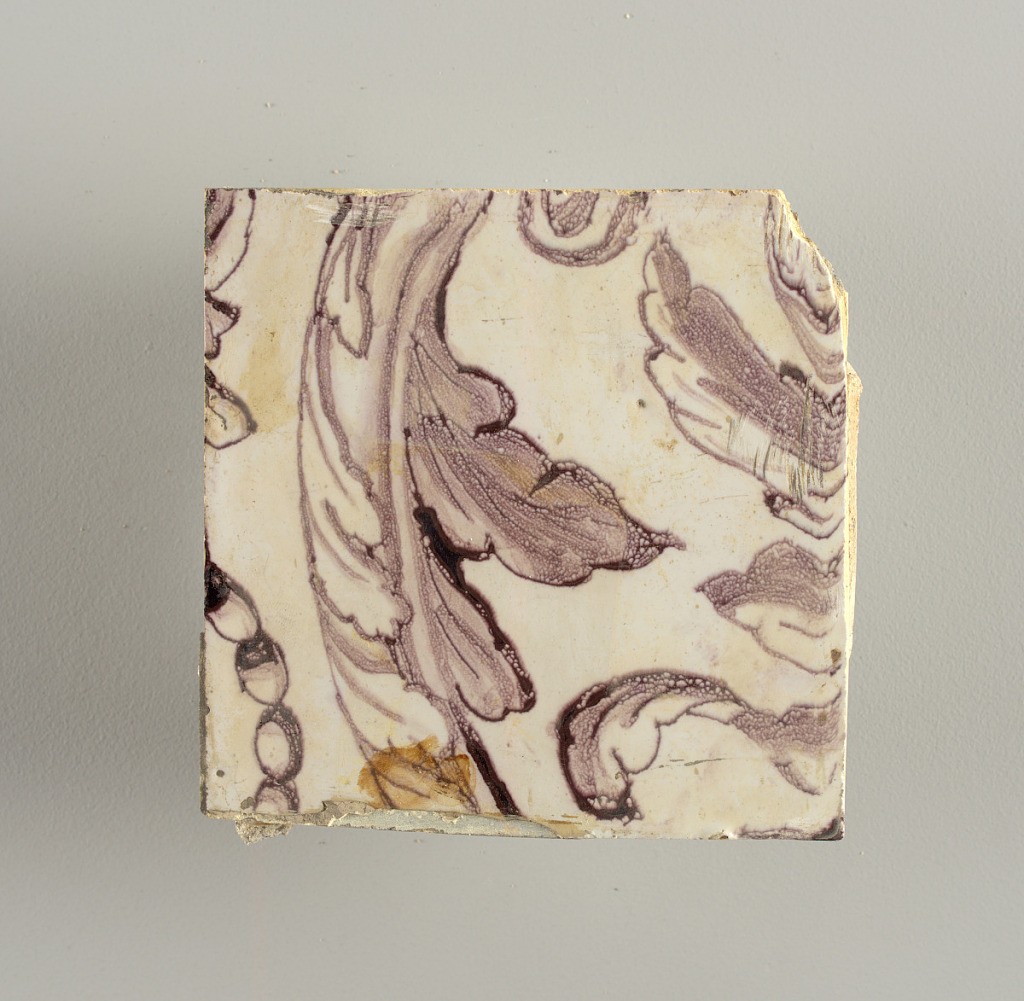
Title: Tile wall facing
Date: ca. 1725
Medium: Tin-glazed earthenware, underglaze
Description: Horizontal rectangle.  Thirty tiles wide and twenty-three tiles high with opening for fireplace eleven tiles wide and ten high.  Foliage arabesques disposed about three vertical axes from which are emphazised by urns at center and right, and at left by the figure of a standing woman carrying an infant on her arm and accompanied by two children.